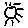
Label: sun